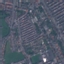
Label: Residential